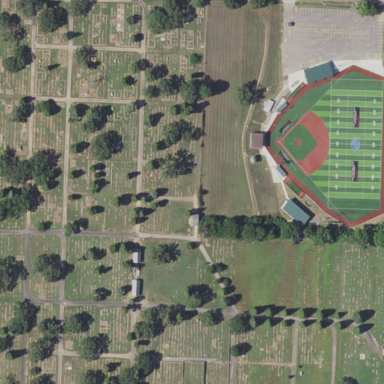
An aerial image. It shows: Cemetery.